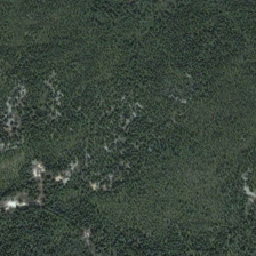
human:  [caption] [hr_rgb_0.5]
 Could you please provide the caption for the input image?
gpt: a lush dark green forest can be seen with several small pitches of bareland scattered in it .

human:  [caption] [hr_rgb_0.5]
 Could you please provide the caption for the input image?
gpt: There are bare pieces of land in the forest.

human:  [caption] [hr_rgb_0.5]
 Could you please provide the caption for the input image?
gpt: There are several bare lands in the forest.

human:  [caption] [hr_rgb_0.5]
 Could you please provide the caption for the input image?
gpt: There are many wild birds in the forest.

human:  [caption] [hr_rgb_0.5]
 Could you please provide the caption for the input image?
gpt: There is a lot of wasteland.